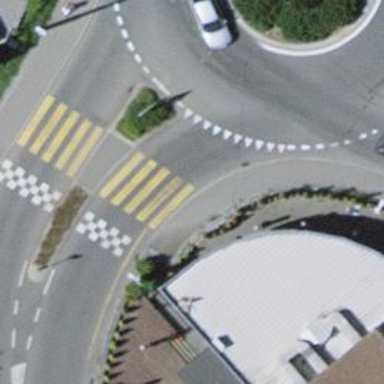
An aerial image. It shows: Uncontrolled zebra crossing with zebra markings.